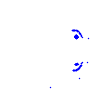
Particle: pion